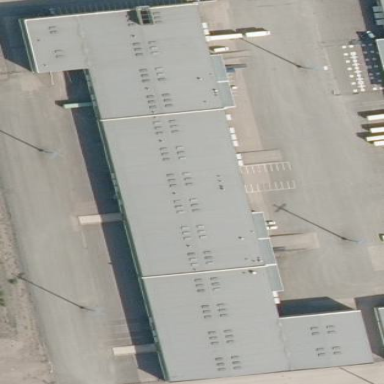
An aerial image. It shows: Logistics building.